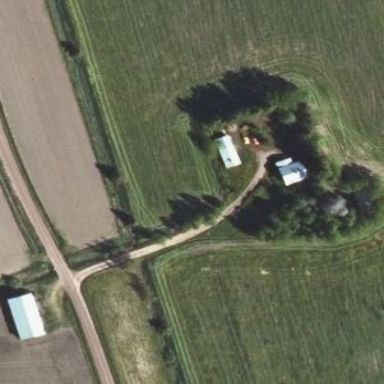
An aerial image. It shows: Farmyard area.